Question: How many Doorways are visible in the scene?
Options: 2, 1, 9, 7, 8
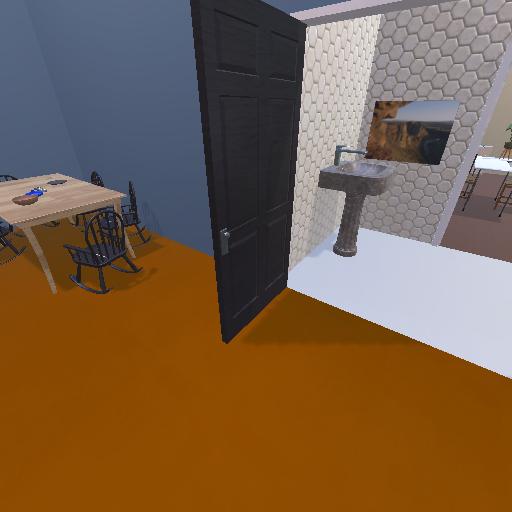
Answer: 2